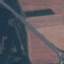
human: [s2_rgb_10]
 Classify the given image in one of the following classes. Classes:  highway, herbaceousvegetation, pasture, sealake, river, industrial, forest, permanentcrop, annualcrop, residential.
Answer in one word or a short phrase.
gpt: Highway